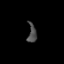
Tissue: lung
Cell type: Epithelial cells
Senescence score: 0.2159
Nuclear area (px): 161
Mean DAPI intensity: 73.528